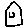
Label: house